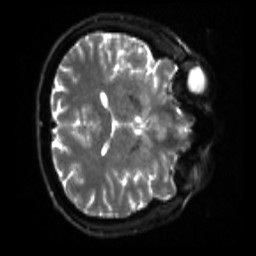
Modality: sbref
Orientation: axial
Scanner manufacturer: siemens
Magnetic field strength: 3 T
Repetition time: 4 s
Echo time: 0.0594 s